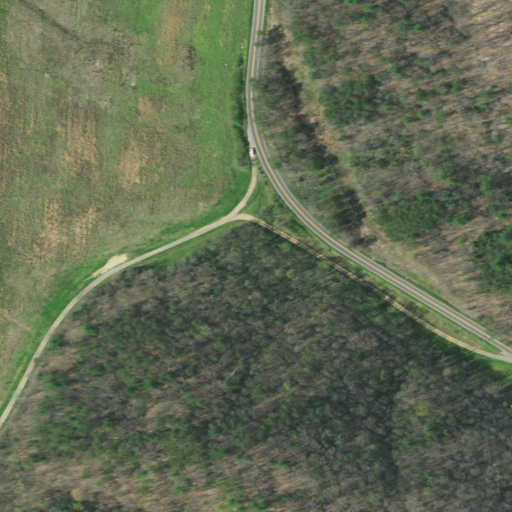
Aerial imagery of valley in Tennessee named Prader Hollow containing mixed forest, pasture, deciduous forest, open development, evergreen forest, and low intensity development